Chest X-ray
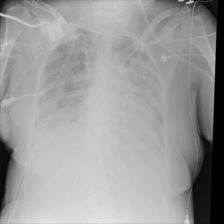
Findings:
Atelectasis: negative
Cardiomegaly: negative
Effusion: negative
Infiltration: positive
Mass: negative
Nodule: negative
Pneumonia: negative
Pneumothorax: negative
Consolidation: positive
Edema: negative
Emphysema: negative
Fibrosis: negative
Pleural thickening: negative
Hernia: negative